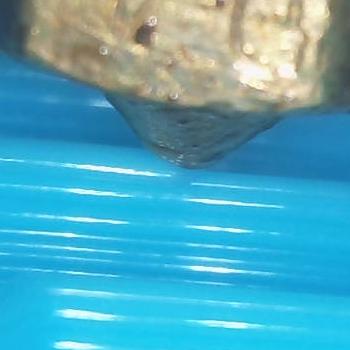
Flow rate: 283%